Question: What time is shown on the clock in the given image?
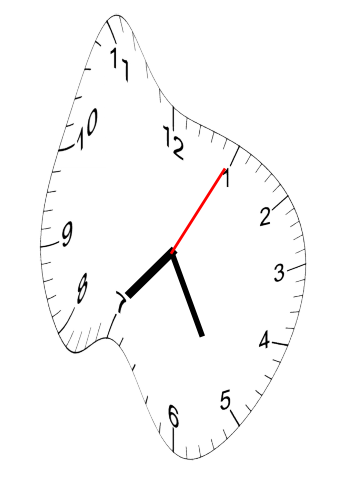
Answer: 07:25:05